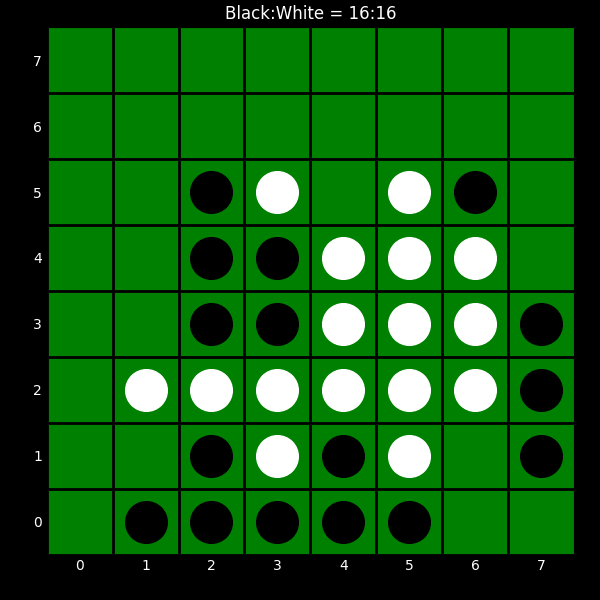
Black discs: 16
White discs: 16